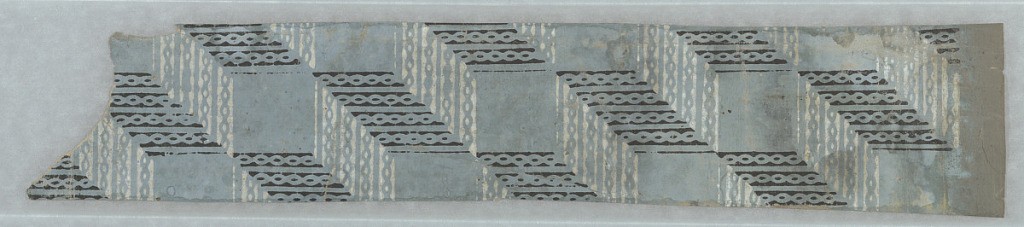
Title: Sidewall
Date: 1790–1800
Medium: Block printed on handmade paper
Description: Horizontal rectangle, with beaded stripes of black and white set in diagonally-placed chevron bands to simulate light and shaded surfaces of square solids.